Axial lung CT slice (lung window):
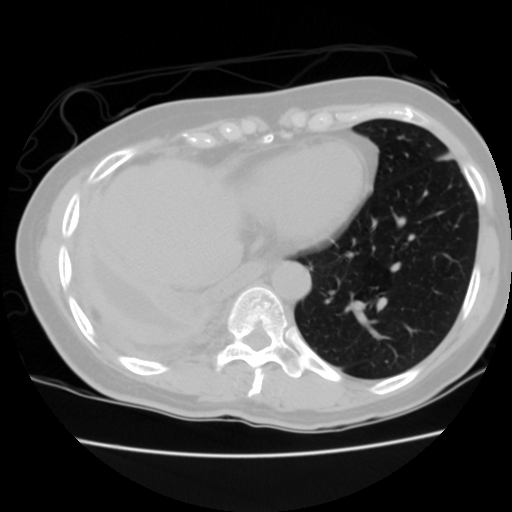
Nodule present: no